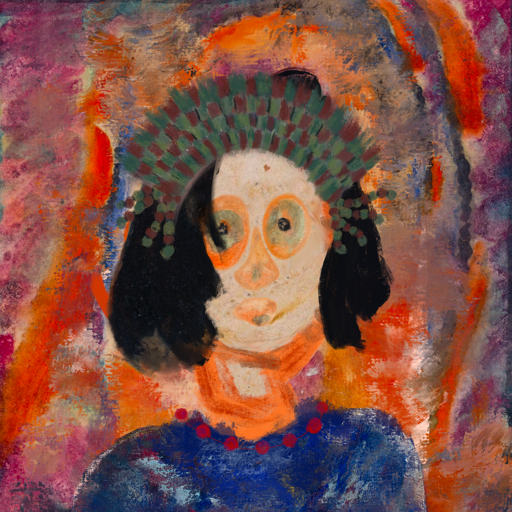
Background: Experience, Head And Neck Front: Rupkatha, Face Front: Childish, Bust: Irani, Hair Front: Mosgoul, Head Accessory: After_Raid_Crown, Second Necklace: Blank, Necklace: Irani_3, Baby: Blank